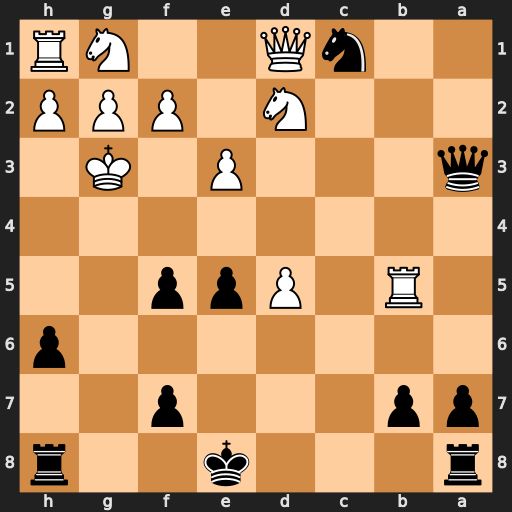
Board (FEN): r3k2r/pp3p2/7p/1R1Ppp2/8/q3P1K1/3N1PPP/2nQ2NR
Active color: b
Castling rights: kq
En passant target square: -
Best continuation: Rg8+ Kh3 Nd3